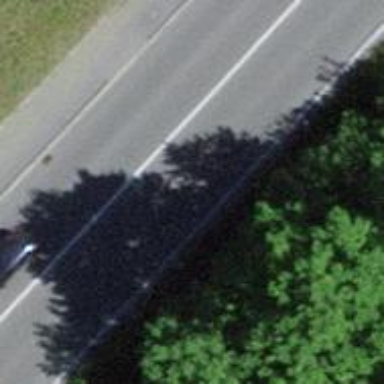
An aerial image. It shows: Primary highway with sidewalk on the left.